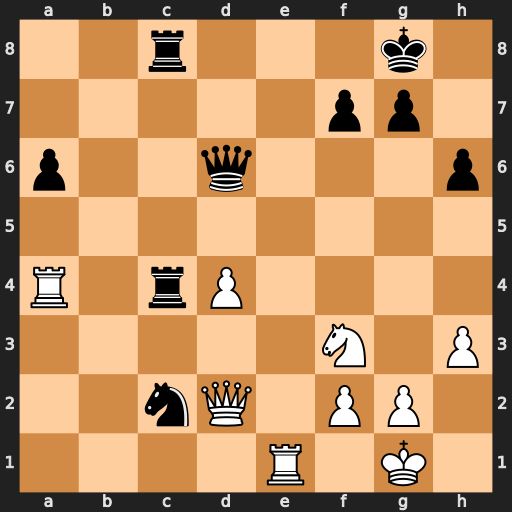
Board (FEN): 2r3k1/5pp1/p2q3p/8/R1rP4/5N1P/2nQ1PP1/4R1K1
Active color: w
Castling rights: -
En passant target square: -
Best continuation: Rxc4 Rxc4 Re8+